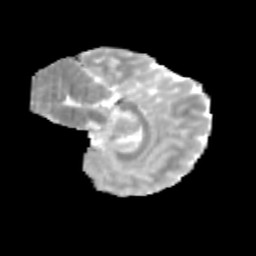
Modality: MD
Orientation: sagittal
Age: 11
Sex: female
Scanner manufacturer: siemens
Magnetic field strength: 3 T
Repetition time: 3.8 s
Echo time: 0.07 s